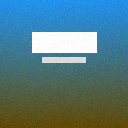
Screen state: on